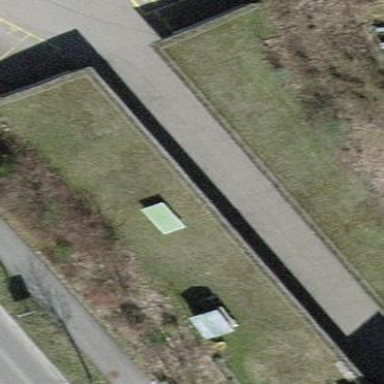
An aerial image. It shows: Group of garages.